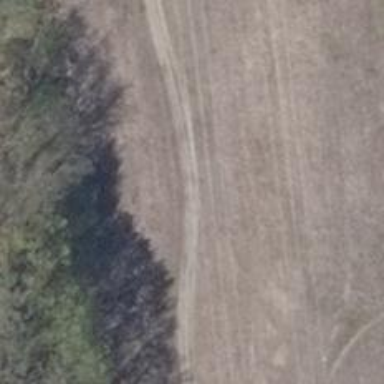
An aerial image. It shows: Grass track with grade3 track type.